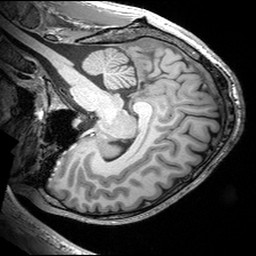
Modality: T1w
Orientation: sagittal
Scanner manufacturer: siemens
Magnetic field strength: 3 T
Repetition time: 2.53 s
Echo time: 0.00299 s